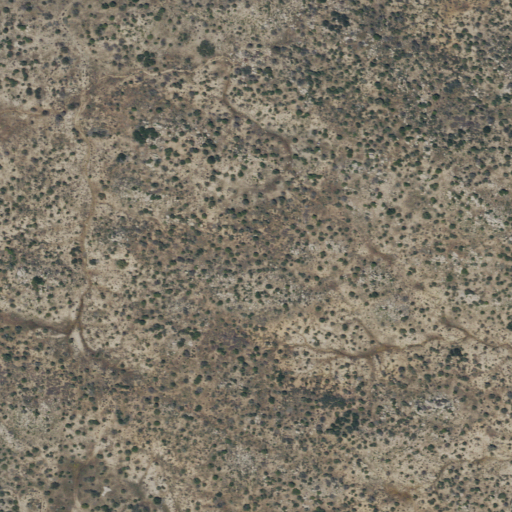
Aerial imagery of plain(s) in California named Burnt Flats containing shrub and grassland